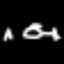
Label: airplane